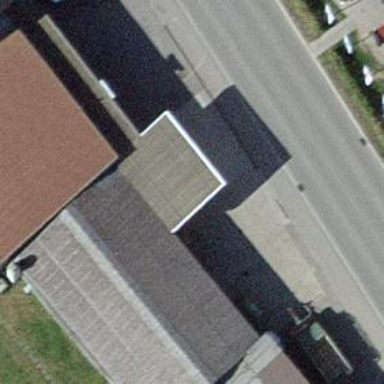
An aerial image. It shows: Fuel station.